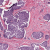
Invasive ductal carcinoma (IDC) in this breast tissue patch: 1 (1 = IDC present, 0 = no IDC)